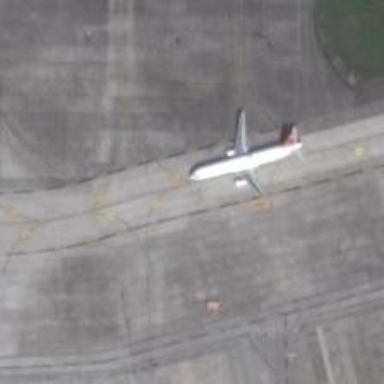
The plane is on the runway of the airport alone .